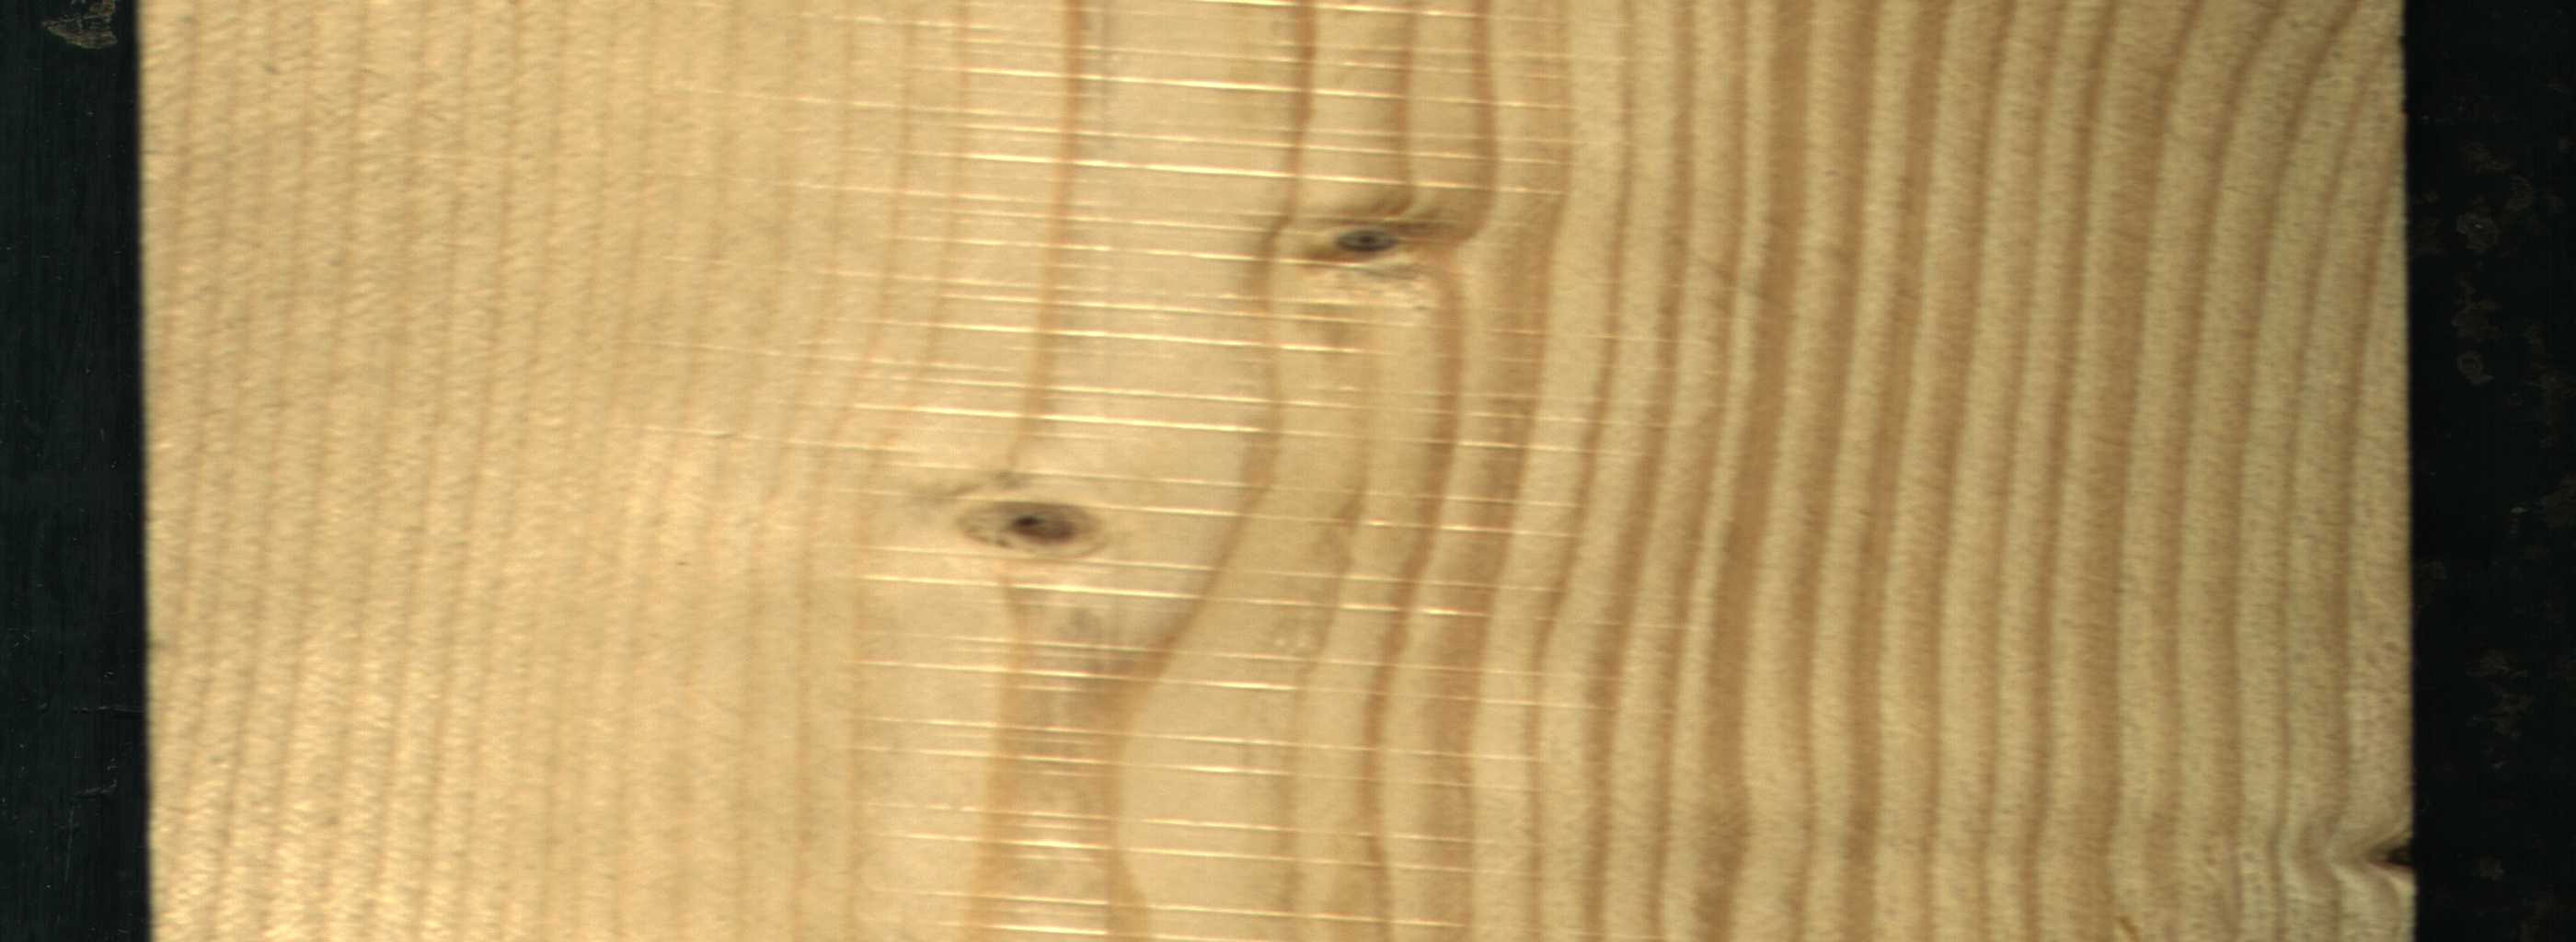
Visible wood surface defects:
Knot_missing
Live_Knot
Live_Knot